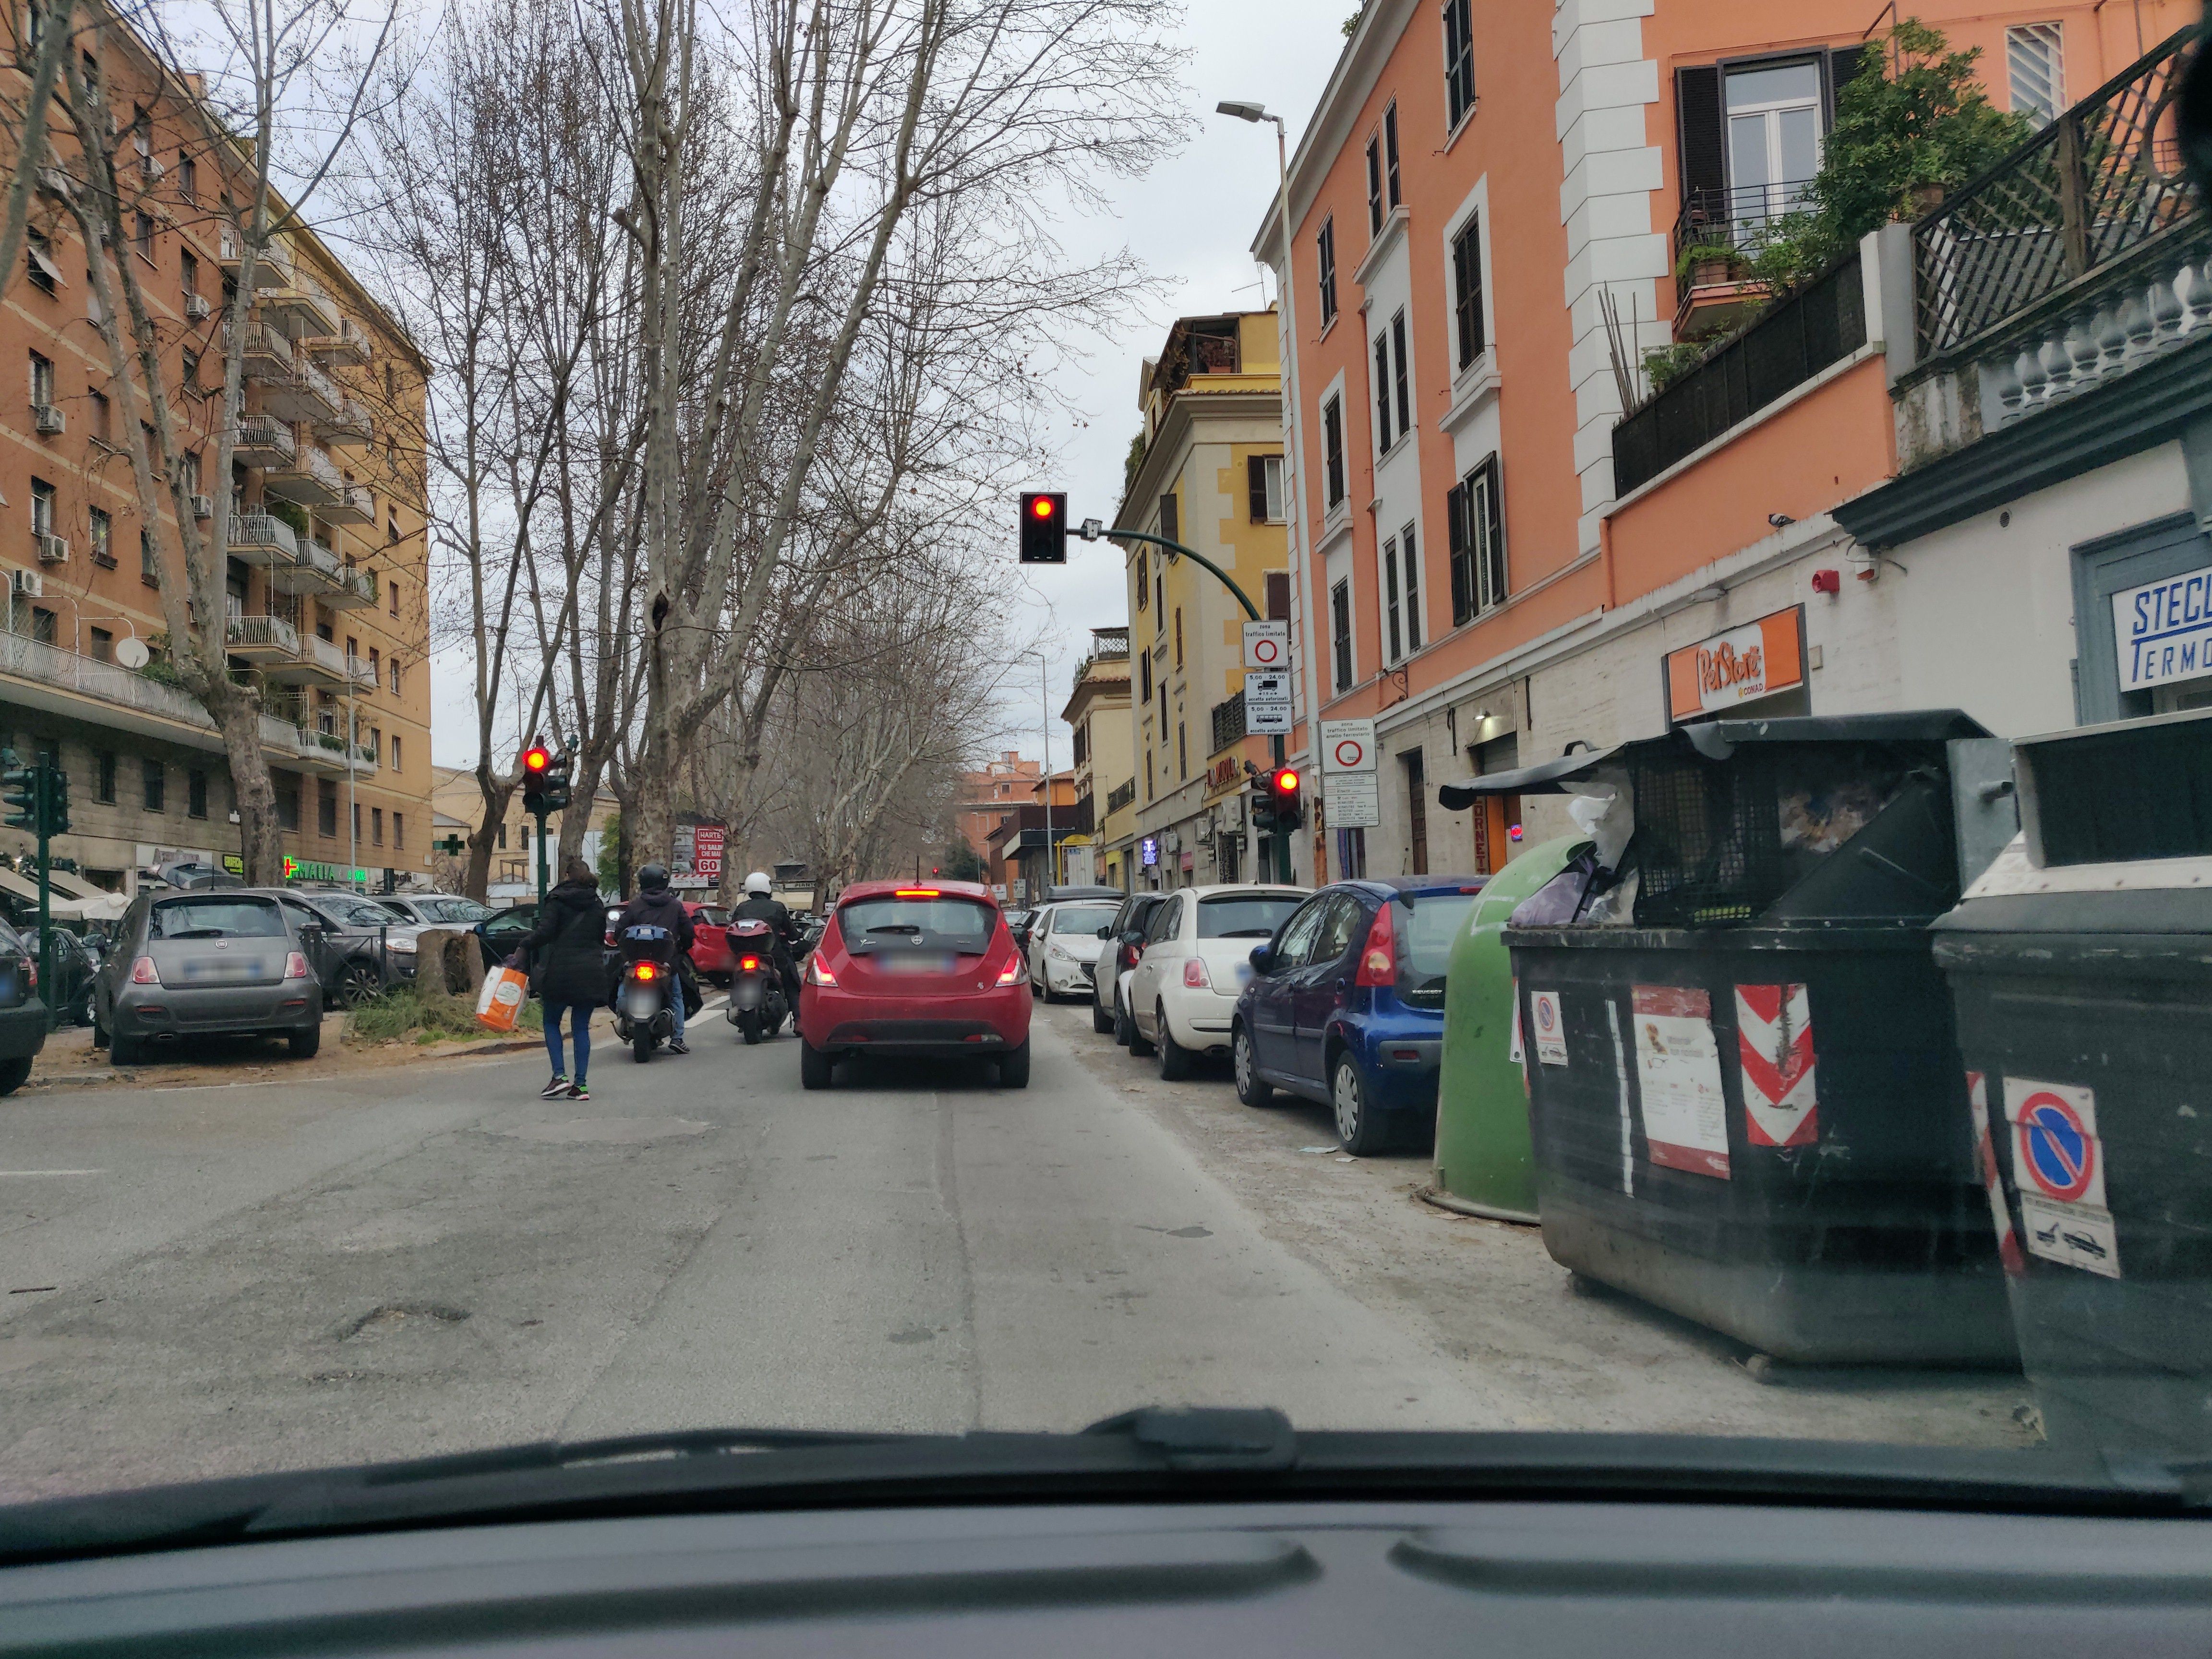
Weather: cloudy
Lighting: day
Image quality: good
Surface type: driving surface
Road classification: secondary
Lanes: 2
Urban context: urban centre
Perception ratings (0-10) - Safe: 8.56, Lively: 8.68, Beautiful: 6.72, Boring: 1.53, Depressing: 4.72, Wealthy: 3.78